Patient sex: M
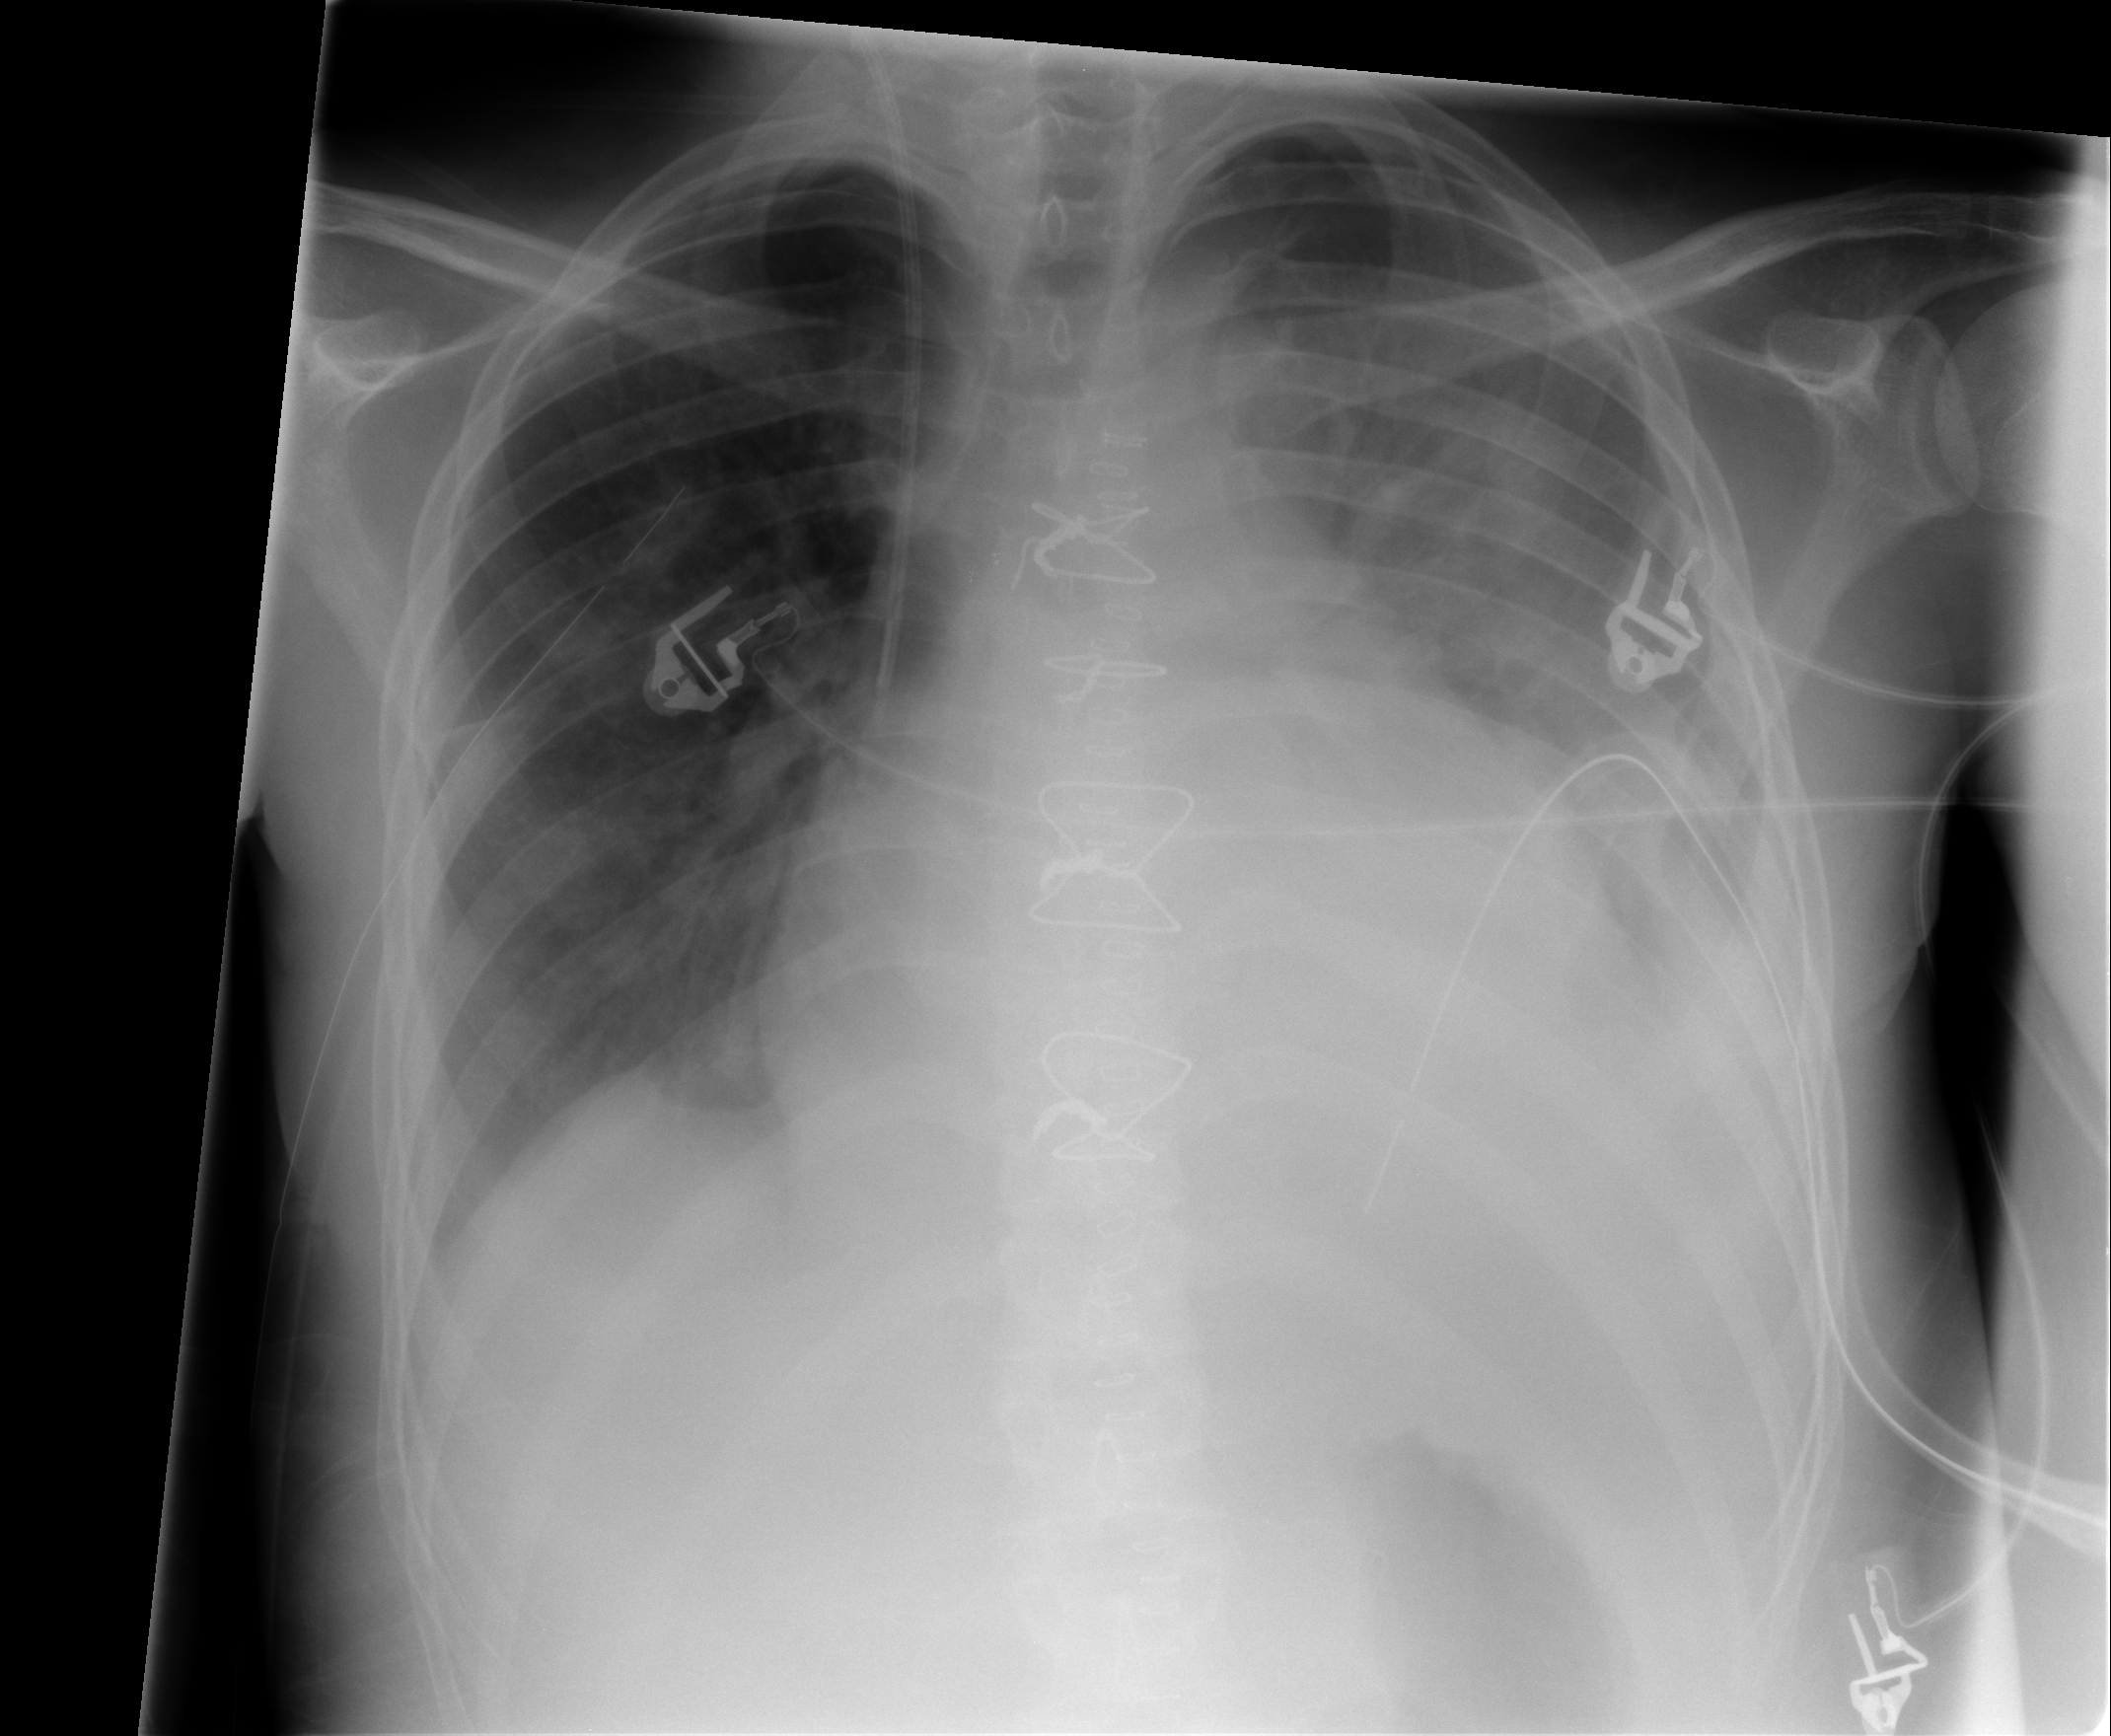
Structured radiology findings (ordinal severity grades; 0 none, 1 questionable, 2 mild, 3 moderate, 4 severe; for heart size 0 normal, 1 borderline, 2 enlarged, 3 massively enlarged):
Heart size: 2
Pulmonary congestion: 1
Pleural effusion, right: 2
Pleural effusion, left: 2
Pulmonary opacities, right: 1
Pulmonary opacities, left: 1
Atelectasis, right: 3
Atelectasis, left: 2